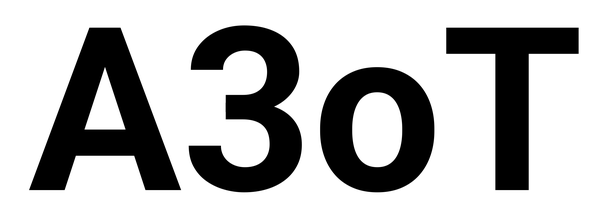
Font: Roboto_Bold